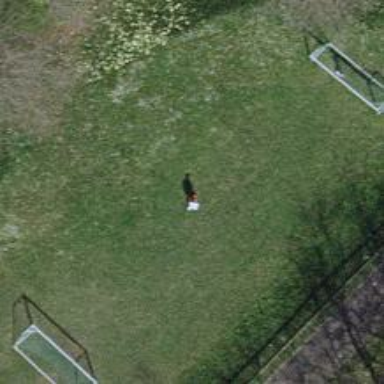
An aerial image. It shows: Grass pitch designated for soccer.